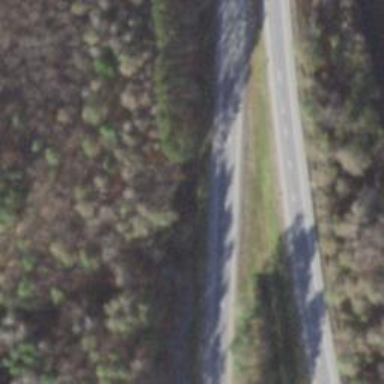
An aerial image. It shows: Trunk highway with expressway features.